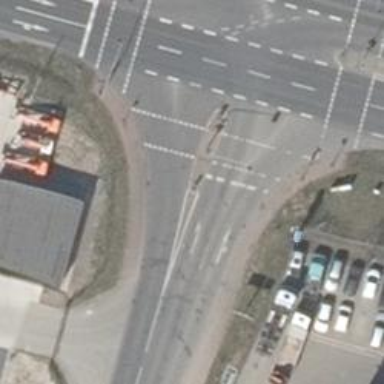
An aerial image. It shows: Road with traffic signals for signaling.